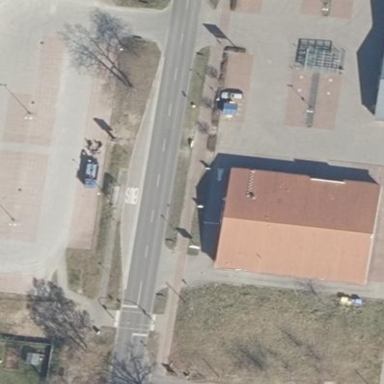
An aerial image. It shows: Retail building.